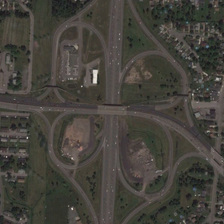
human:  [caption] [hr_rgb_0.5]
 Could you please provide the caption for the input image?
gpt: the color of the viaduct seems a little dark .

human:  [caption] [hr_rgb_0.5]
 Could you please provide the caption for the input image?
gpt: many green plants and many buildings are near a viaduct .

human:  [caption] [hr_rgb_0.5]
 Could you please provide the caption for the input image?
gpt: many green plants and many buildings are near a viaduct .

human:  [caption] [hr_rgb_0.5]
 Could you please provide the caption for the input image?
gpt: the color of the viaduct seems a little dark .

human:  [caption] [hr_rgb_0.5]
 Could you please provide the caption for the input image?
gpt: many green plants and many buildings are near a viaduct .